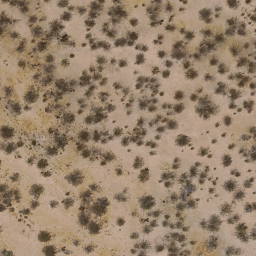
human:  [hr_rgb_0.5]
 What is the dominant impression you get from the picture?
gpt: chaparral